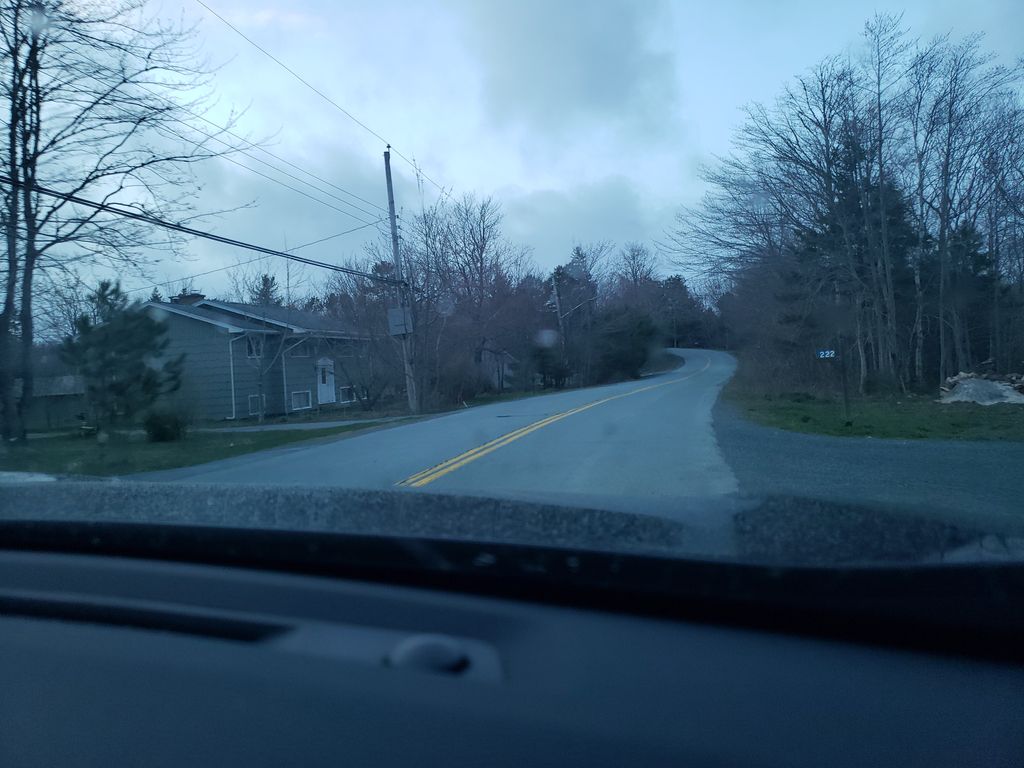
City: halifax